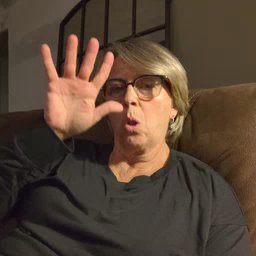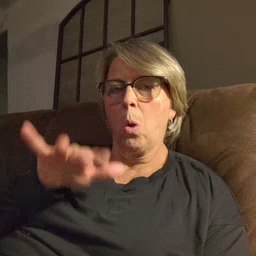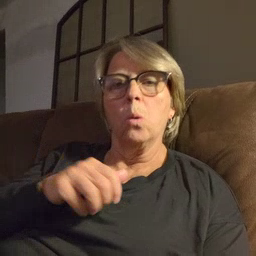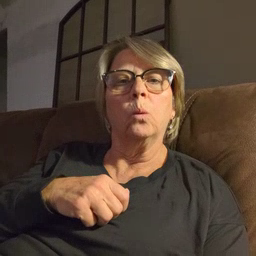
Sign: snow